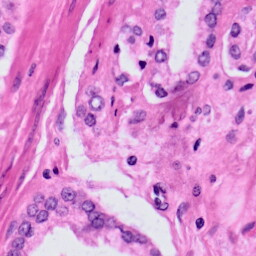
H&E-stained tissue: Prostate